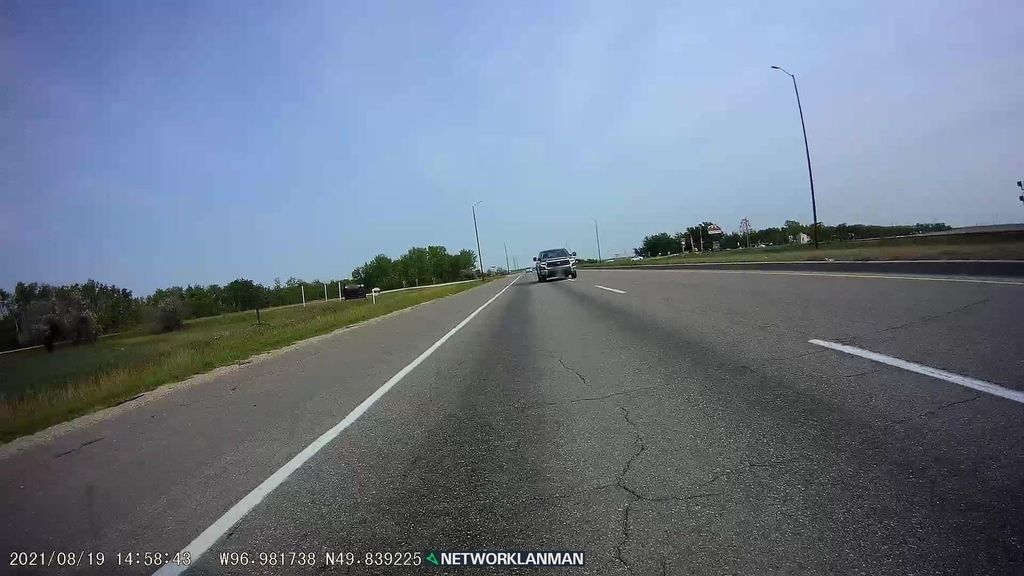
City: winnipeg